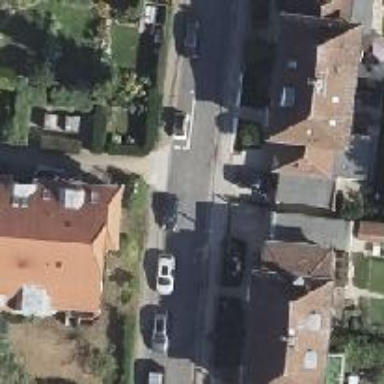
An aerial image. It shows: Residential road with asphalt surface and sidewalks on both sides.